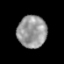
Tissue: prostate
Cell type: T cells
Senescence score: 0.328
Nuclear area (px): 926
Mean DAPI intensity: 151.129